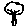
Label: tree